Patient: sex M, age 66
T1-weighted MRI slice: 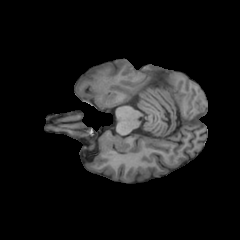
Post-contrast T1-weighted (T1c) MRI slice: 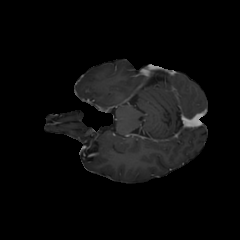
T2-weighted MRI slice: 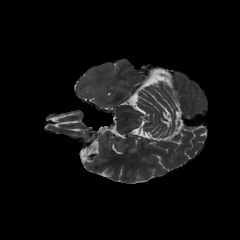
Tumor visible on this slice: yes
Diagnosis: Glioblastoma, IDH-wildtype
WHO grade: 4